Question: i have two tables
1. Inquiry
2. Supplier Quotation.
In supplier quotation table there is multiple supplier quoted value on same Inquiry,
i used the following query to get the minimum price of each supplier, i get the minimum price but there is problum on Supplier id(s_id).
'''
SELECT E.enq_detail_id,E.modelno,
E.qty,min(S.us_dollor_per1000) as minimum,
S.s_id
FROM enquiry_details as E
LEFT OUTER JOIN supplier_quotation as S
ON E.enq_detail_id=S.enq_detail_id
WHERE E.enq_id=15
GROUP BY s.enq_detail_id'
'''
i get the minimum value is ok but the S.s_id(supplier Id) is wrong as shown below screenshot.so please help me

Thanks
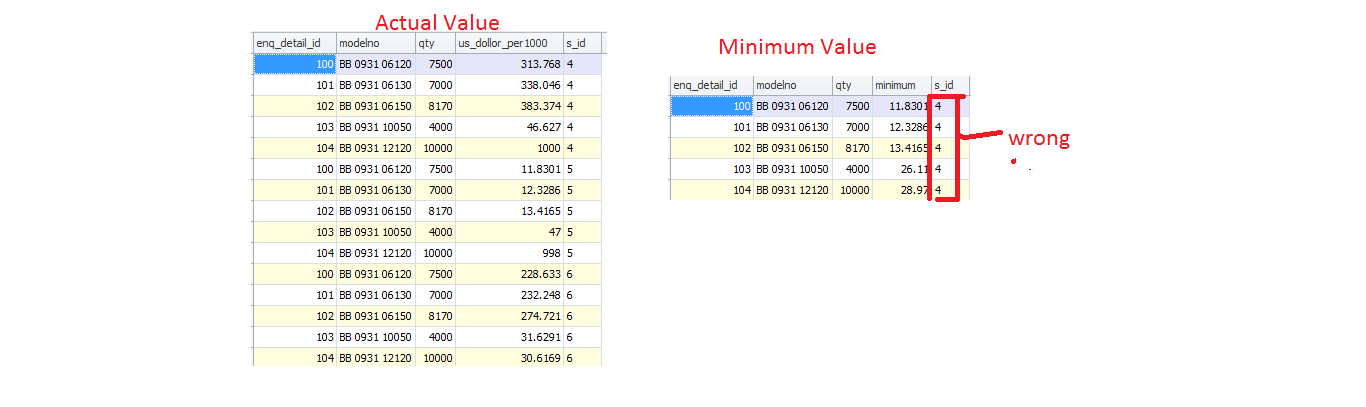
Answer: MySQL allows you to select non-aggregate fields that are not included in the 'GROUP BY'. In this case the results are non-determinate.
This is the case for the query you have written, which needs to include the supplier id in the 'GROUP' BY clause.
Heres a good link explaining this issue with some worked examples:
<URL>
With Aggregate queries, my approach to ensure the query is readable and correct is to split the aggregation query away from any additional querying you need using subqueries.
Heres two example queries. A few column names don't quite match the original question but its roughly correct.
1) Select the best quote for all suppliers for a specific enquiry
'''
SELECT *
FROM enquiry_details E
LEFT OUTER JOIN
(
SELECT enq_detail_id,
supplier_id,
MIN(us_dollar_per1000)
FROM supplier_quotation
WHERE enq_detail_id = 1
GROUP BY enq_detail_id, supplier_id
) best_quotes
ON best_quotes.enq_detail_id = E.id
WHERE E.'id' = 1
'''
2) Select the very best quote across all suppliers for a specific enquiry
'''
SELECT *
FROM enquiry_details E
LEFT OUTER JOIN
(
SELECT enq_detail_id,
MIN(us_dollar_per1000)
FROM supplier_quotation
WHERE enq_detail_id = 1
GROUP BY enq_detail_id
) best_quotes
ON best_quotes.enq_detail_id = E.id
WHERE E.'id' = 1
'''